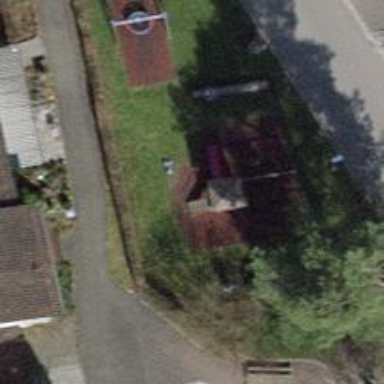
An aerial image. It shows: Playground with various play structures.